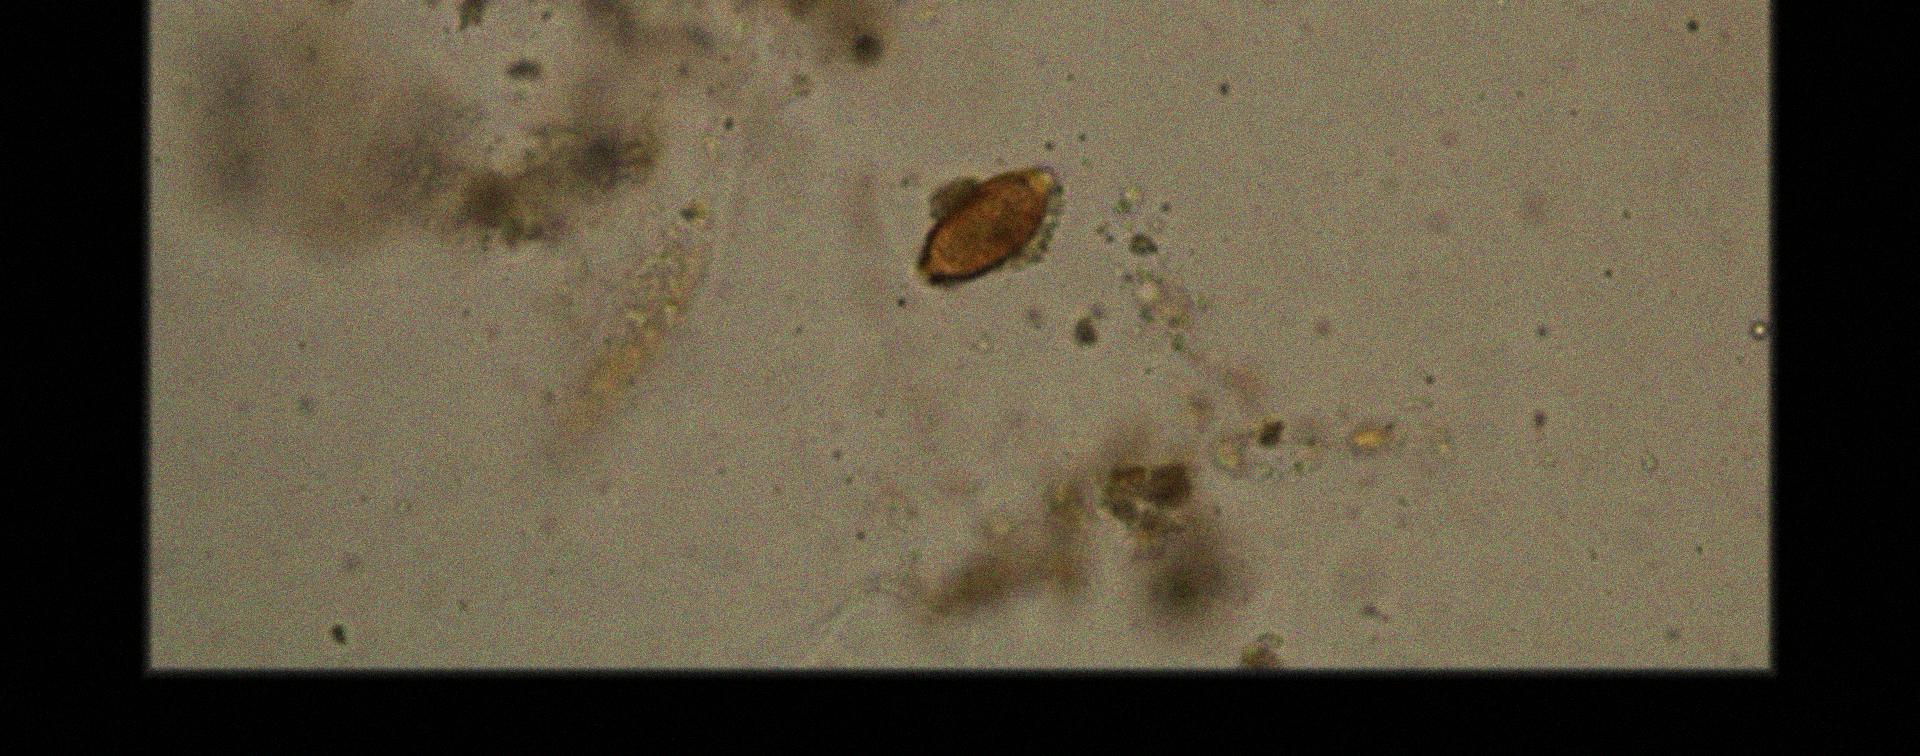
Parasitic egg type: Trichuris trichiura